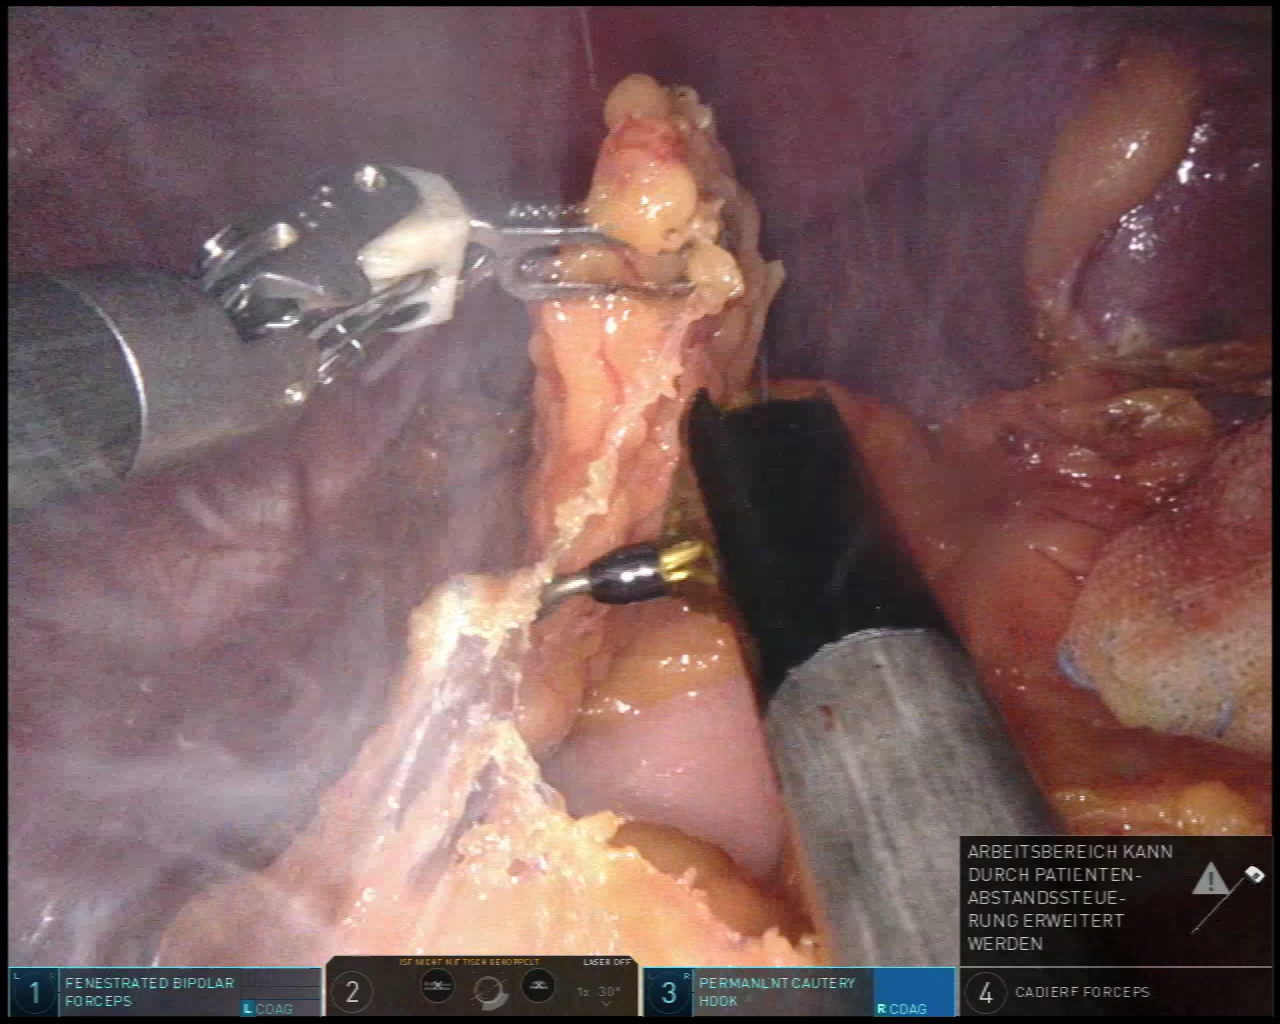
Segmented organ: stomach
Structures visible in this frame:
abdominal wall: yes
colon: no
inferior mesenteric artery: no
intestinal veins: no
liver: no
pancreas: no
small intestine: no
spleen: yes
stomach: yes
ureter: no
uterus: no
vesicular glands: no